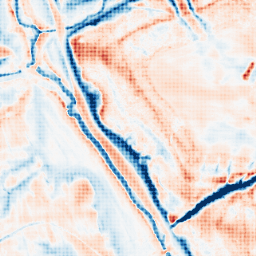
Category: edge_preserving
Decomposition family: guided
Decomposition parameters: radius: 8
eps: 0.01
Upsampling method: sinc_hamming
Upsampling parameters: scale: 4
kernel_size: 4
Upsampling scale: 4